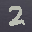
Label: 2